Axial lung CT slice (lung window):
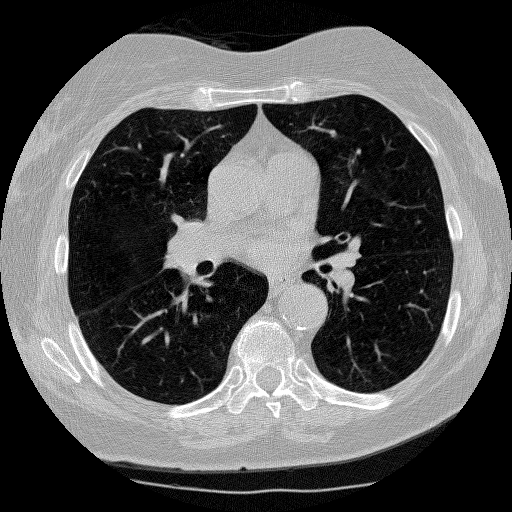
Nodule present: no